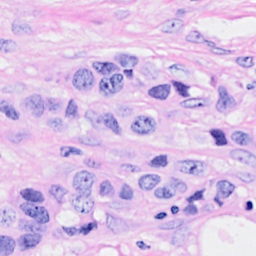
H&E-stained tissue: Breast